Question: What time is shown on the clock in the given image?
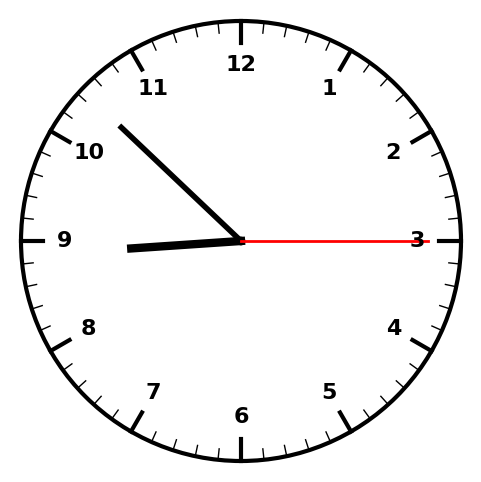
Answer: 08:52:15